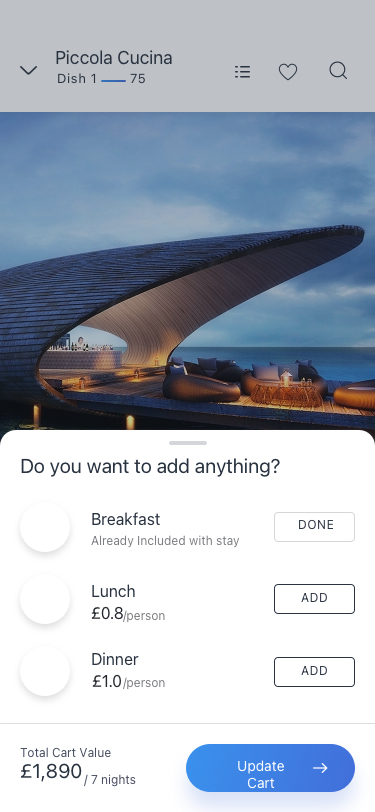
Text in this UI design:
Dish 1
75
Piccola Cucina
Do you want to add anything?
Dinner
£1.0
/person
ADD
/person
Lunch
£0.8
ADD
Update Cart
£1,890
/ 7 nights
Total Cart Value
DONE
Breakfast
Already Included with stay